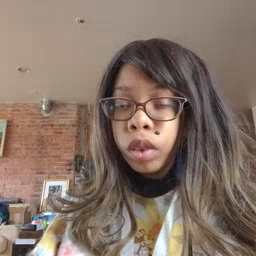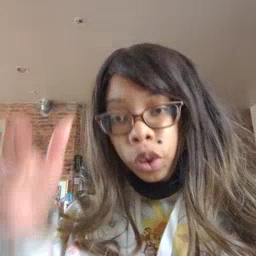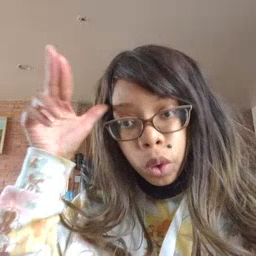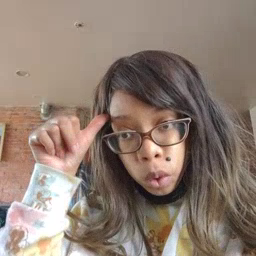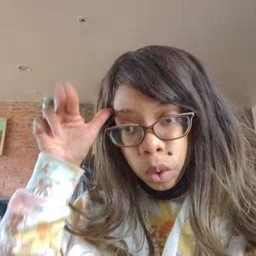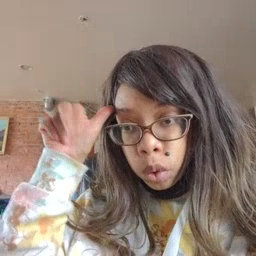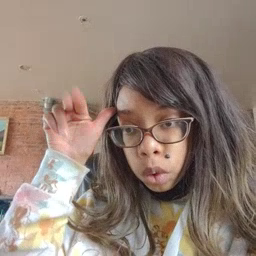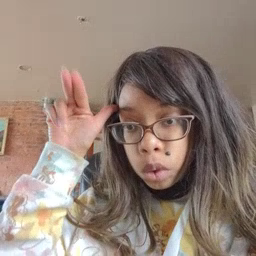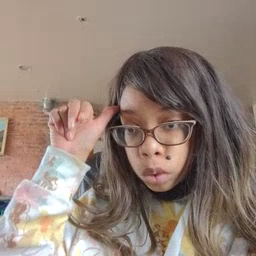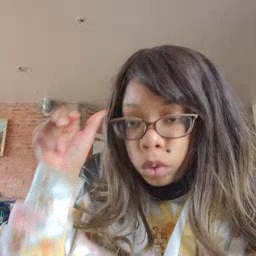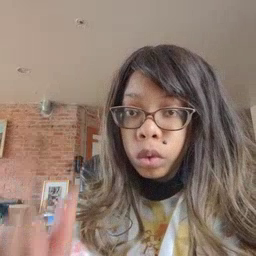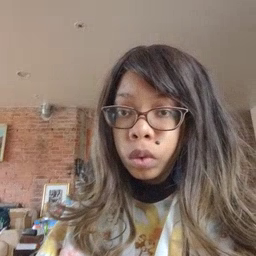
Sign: horse